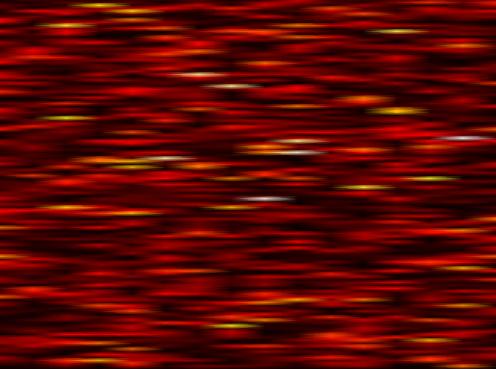
Label: FBMC